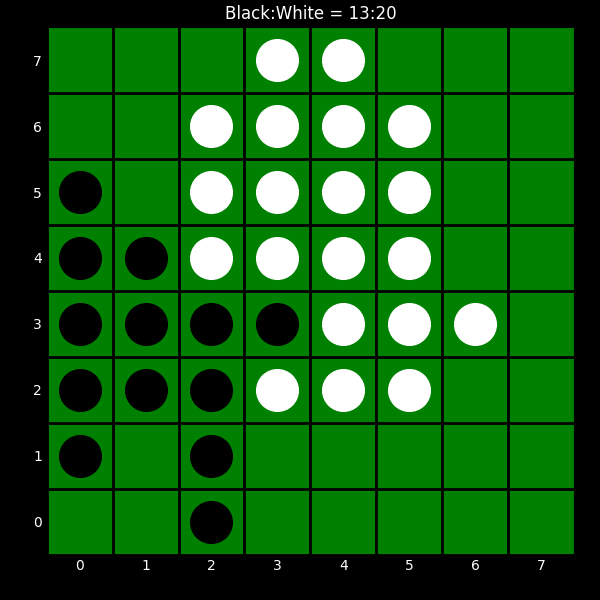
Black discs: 13
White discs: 20